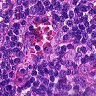
Metastatic tissue present: no